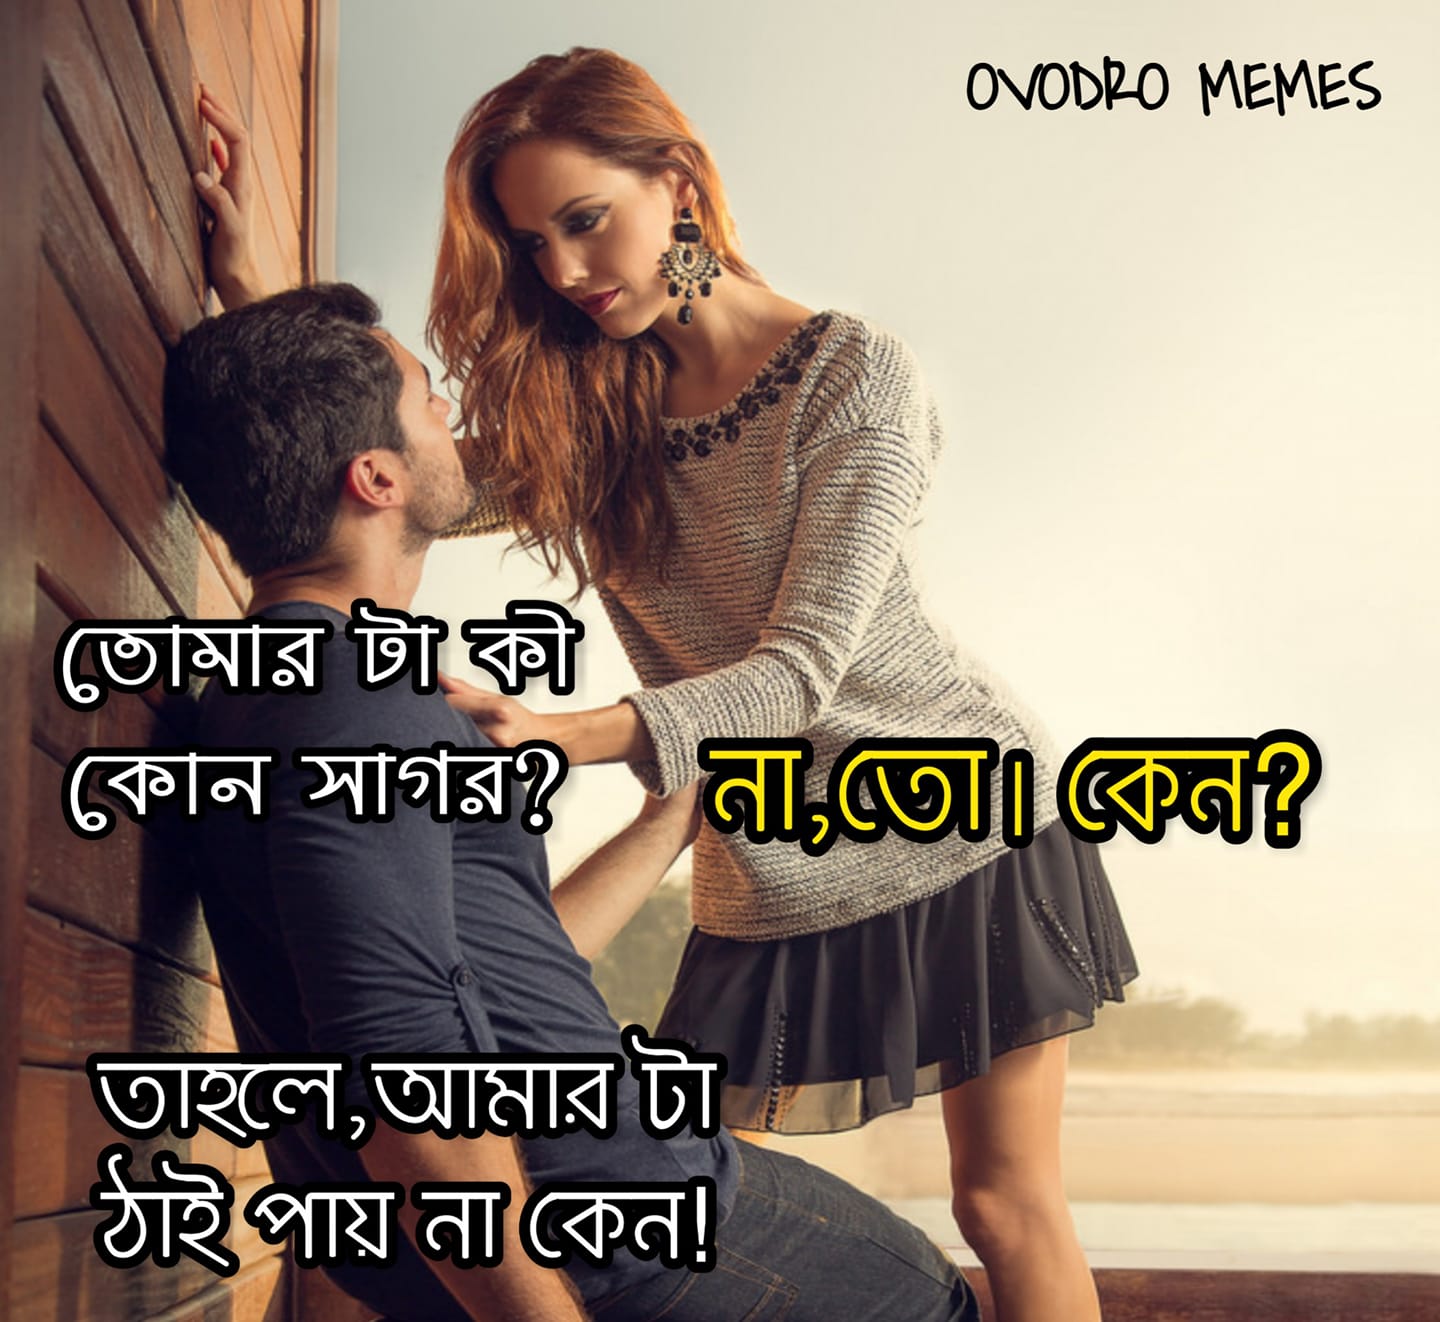
Caption: তোমার টা কী কোন সাগর ?     না, তো । কেন ?    তাহলে, আমার টা ঠাই পায় না কেন !
Label: hate